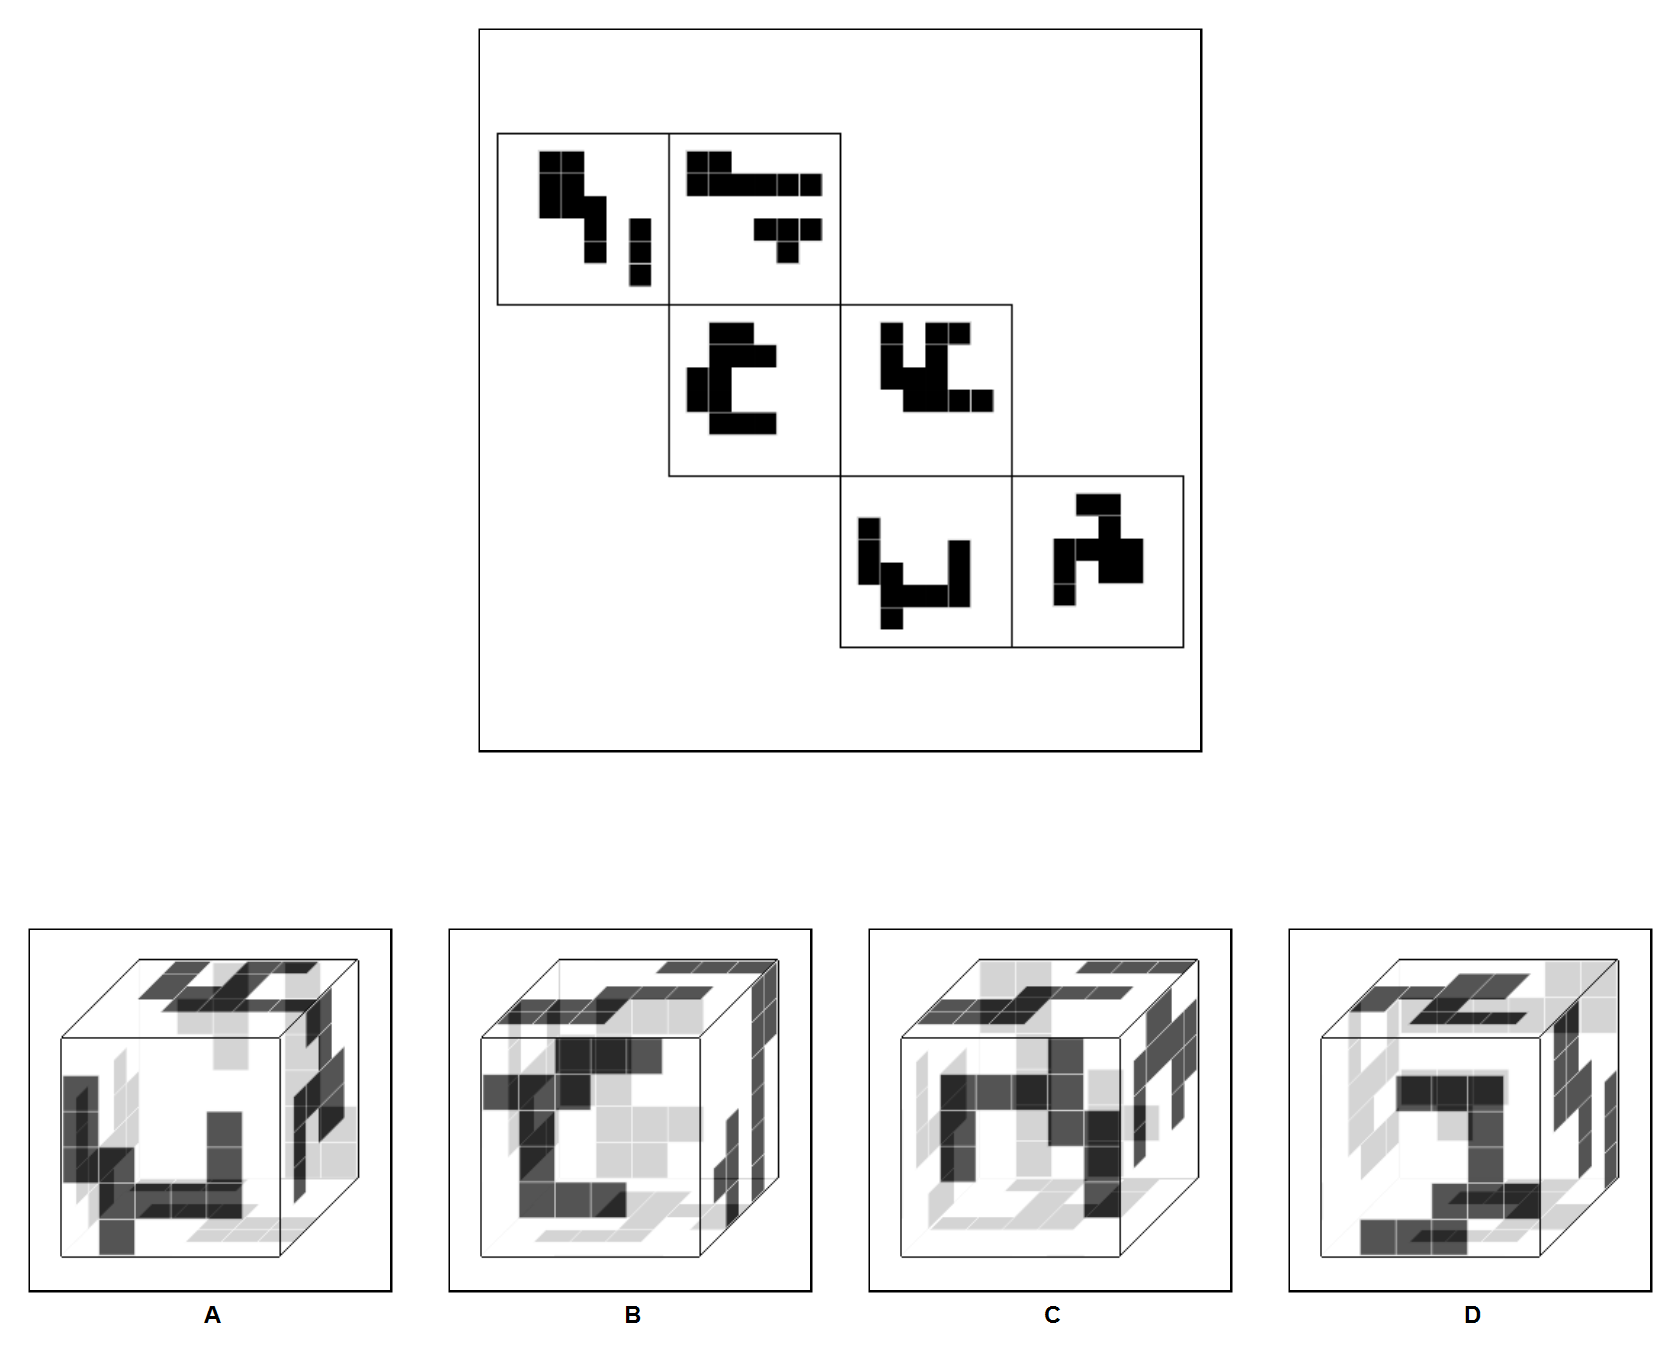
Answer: B